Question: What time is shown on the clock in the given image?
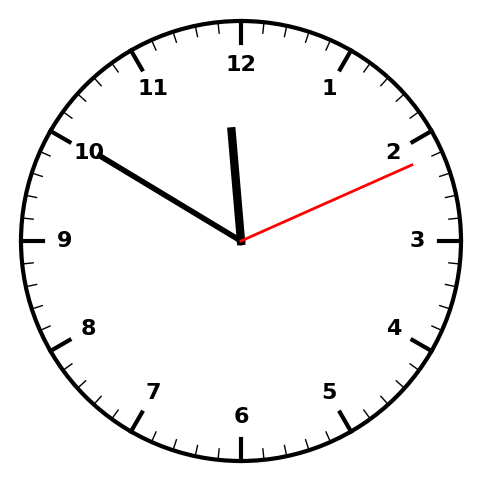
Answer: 11:50:11